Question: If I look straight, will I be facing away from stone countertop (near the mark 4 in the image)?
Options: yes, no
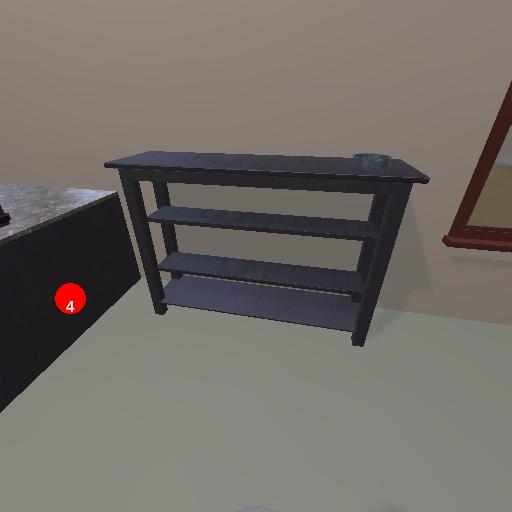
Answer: yes